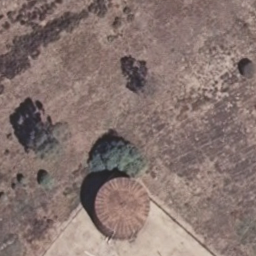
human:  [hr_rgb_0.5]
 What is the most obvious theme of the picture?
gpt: storage tanks